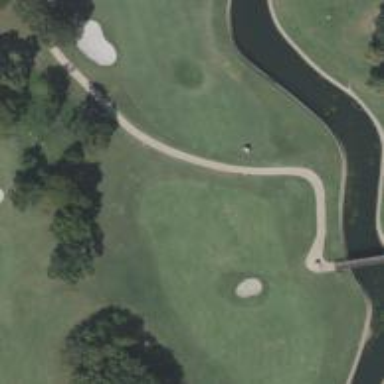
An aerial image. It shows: Scenic golf fairway.